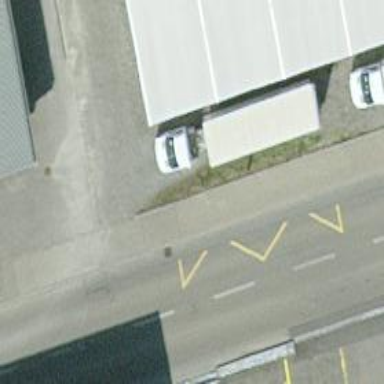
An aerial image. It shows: Bus stop with platform for public transport.